Question: I am currently attempting to test the first build of my react application. All my .scss looks great in dev, however, when I build for production none of my styling is added to the jsx, unless I use :local(my-css) around every item.
for the boilerplate of the application, I used create-react-app. All the dependencies are listed in the package.json below. so far, I have tried messing with my webpack.config.prod.js to change various options for all the loaders. Among this, I have tried setting sourceMap to true and false in the css-loader options, and tried minimizing the scss config to just:
'''
test: /\.scss/,
loader: 'style-loader!css-loader!sass-loader'
'''
I have also tried removing the postcss-loader with no success. I have searched so many different sites trying to figure out a solution, that I ran out of articles written in English and had to translate the pages from various languages.
One other relevant thing to note is that the scss is compiled into css and added to a main.css file. main.map.css also contains the correct mappings for files. There are also .css files for every component present that contain non-minified versions of the compiled css. Image to illustrate this:

Prod Webpack Config:
'''
{
test: /\.css$/,
exclude: /node_modules/,
loader: ExtractTextPlugin.extract(
Object.assign(
{
fallback: {
loader: require.resolve('style-loader'),
options: {
hmr: false,
modules: true,
localIdentName: '[name]__[local]__[hash:base64:5]'
},
},
use: [
{
loader: require.resolve('css-loader'),
options: {
importLoaders: 1,
minimize: true,
sourceMap: shouldUseSourceMap,
},
},
{
loader: require.resolve('postcss-loader'),
options: {
// Necessary for external CSS imports to work
// https://github.com/facebookincubator/create-react-app/issues/2677
ident: 'postcss',
plugins: () => [
require('postcss-flexbugs-fixes'),
autoprefixer({
browsers: [
'>1%',
'last 4 versions',
'Firefox ESR',
'not ie < 9', // React doesn't support IE8 anyway
],
flexbox: 'no-2009',
}),
],
},
},
],
},
extractTextPluginOptions
)
),
},
{
test: /\.scss$/,
exclude: /node_modules/,
loader: ExtractTextPlugin.extract(
Object.assign(
{
fallback: {
loader: require.resolve('style-loader'),
options: {
hmr: false,
modules: true,
localIdentName: '[name]__[local]__[hash:base64:5]'
},
},
use: [
{
loader: require.resolve('css-loader'),
options: {
importLoaders: 1,
minimize: true,
sourceMap: shouldUseSourceMap,
},
},
{
loader: require.resolve('postcss-loader'),
options: {
// Necessary for external CSS imports to work
// https://github.com/facebookincubator/create-react-app/issues/2677
ident: 'postcss',
plugins: () => [
require('postcss-flexbugs-fixes'),
autoprefixer({
browsers: [
'>1%',
'last 4 versions',
'Firefox ESR',
'not ie < 9', // React doesn't support IE8 anyway
],
flexbox: 'no-2009',
}),
],
},
},
{
loader: 'sass-loader',
},
],
},
extractTextPluginOptions
)
),
// Note: this won't work without 'new ExtractTextPlugin()' in 'plugins'.
},
'''
package.json:
'''
"dependencies": {
"@babel/core": "^7.2.2",
"@babel/preset-env": "^7.2.3",
"@babel/preset-react": "^7.0.0",
"@babel/runtime": "^7.2.0",
"@kennethormandy/react-fittext": "^0.5.1",
"ajv": "^6.6.2",
"autoprefixer": "7.1.6",
"axiom": "^0.1.6",
"axios": "^0.18.0",
"babel-core": "^7.0.0-bridge.0",
"babel-eslint": "^9.0.0",
"babel-jest": "^23.4.2",
"babel-loader": "^8.0.5",
"babel-plugin-react-css-modules": "^5.0.0",
"babel-preset-react-app": "^6.1.0",
"case-sensitive-paths-webpack-plugin": "2.1.1",
"chalk": "1.1.3",
"css-loader": "0.28.7",
"dotenv": "4.0.0",
"dotenv-expand": "4.2.0",
"eslint": "4.10.0",
"eslint-config-react-app": "^2.1.0",
"eslint-loader": "1.9.0",
"eslint-plugin-flowtype": "2.39.1",
"eslint-plugin-import": "2.8.0",
"eslint-plugin-jsx-a11y": "5.1.1",
"eslint-plugin-react": "7.4.0",
"file-loader": "^1.1.11",
"fs-extra": "3.0.1",
"html-webpack-plugin": "2.29.0",
"imagemin": "^5.3.1",
"img-loader": "^3.0.1",
"jest": "20.0.4",
"lodash": "^4.17.11",
"moment": "^2.23.0",
"object-assign": "4.1.1",
"postcss-flexbugs-fixes": "3.2.0",
"postcss-loader": "2.0.8",
"postcss-scss": "^2.0.0",
"promise": "8.0.1",
"prop-types": "^15.6.2",
"proptypes": "^1.1.0",
"raf": "3.4.0",
"react": "^16.7.0",
"react-big-calendar": "^0.20.2",
"react-dev-utils": "^5.0.3",
"react-dom": "^16.7.0",
"react-google-login": "^4.0.1",
"react-icons": "^2.2.7",
"react-input-mask": "^2.0.4",
"react-linkify": "^0.2.2",
"react-redux": "^5.1.1",
"react-router": "^4.3.1",
"react-router-dom": "^4.3.1",
"react-textarea-autosize": "^7.1.0",
"react-transition-group": "^2.5.2",
"redux": "^4.0.1",
"redux-axios-middleware": "^4.0.0",
"redux-logger": "^3.0.6",
"redux-persist": "^5.10.0",
"redux-thunk": "^2.3.0",
"resolve": "1.6.0",
"style-loader": "0.19.0",
"sw-precache-webpack-plugin": "0.11.4",
"url-loader": "^0.6.2",
"webpack": "3.8.1",
"webpack-dev-server": "2.9.4",
"webpack-manifest-plugin": "1.3.2",
"whatwg-fetch": "2.0.3"
},
"devDependencies": {
"extract-text-webpack-plugin": "^3.0.2",
"node-sass": "^4.11.0",
"sass-loader": "^7.1.0",
"sass": "*"
}
'''
The only thing that seems to work is if I wrap every item in every scss file in :local(). This is not a satisfactory option, as I wish to know what is wrong with my config so I can avoid it in the future. Also, I would have to go and manually change hundreds of items which does not sound like a good time. Any insight on how to tackle this issue would be greatly appreciated.
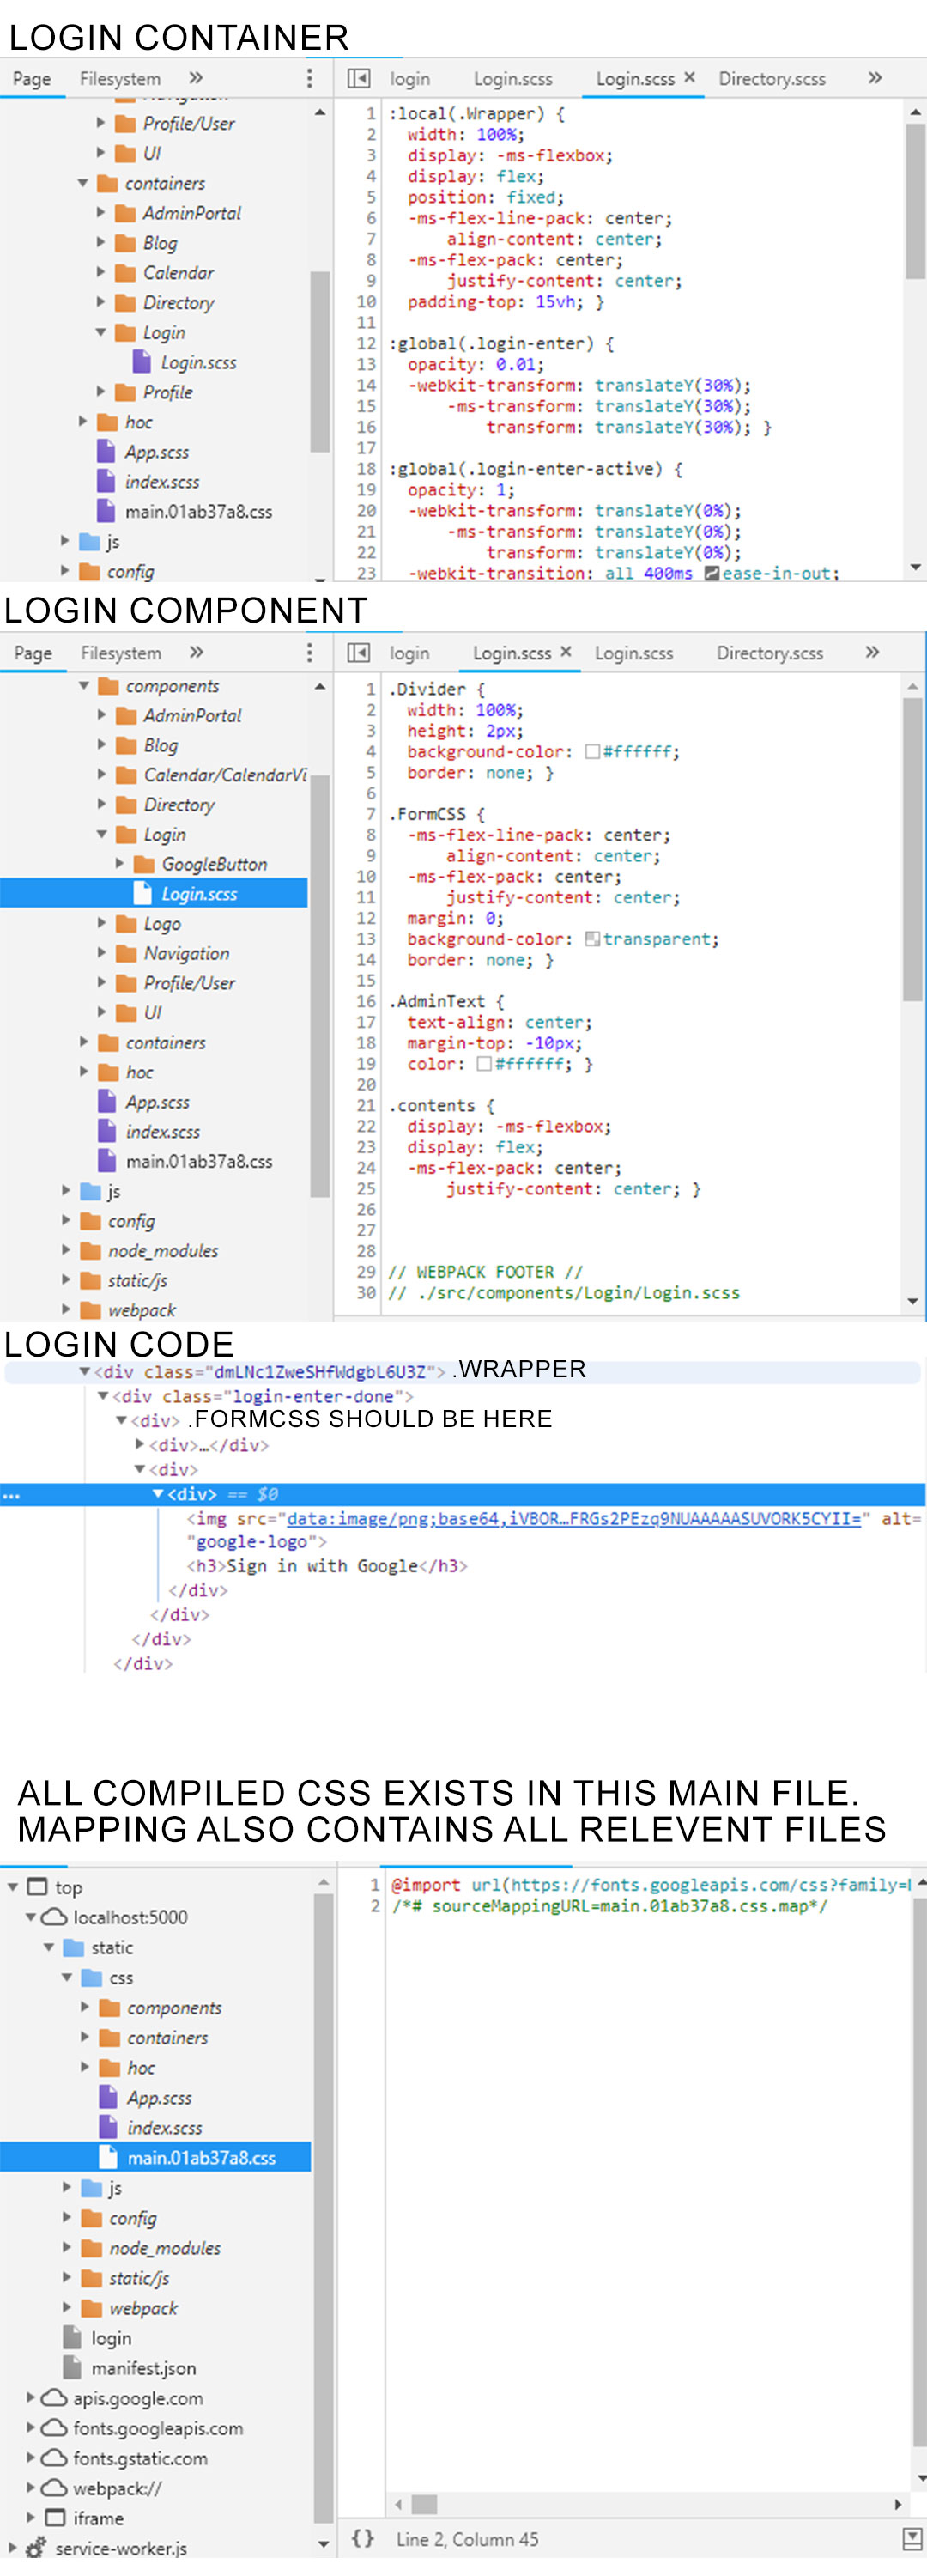
Answer: I fixed the problem. Turns out you need to enable modules in 'css-loader' like so:
'''
{
loader: require.resolve('css-loader'),
options: {
modules: true //must add this
importLoaders: 1,
minimize: true,
sourceMap: shouldUseSourceMap,
},
},
'''